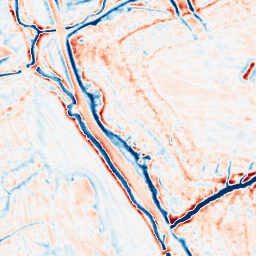
Category: edge_preserving
Decomposition family: bilateral
Decomposition parameters: d: 15
sigma_color: 25
sigma_space: 75
Upsampling method: sinc_blackman
Upsampling parameters: scale: 2
kernel_size: 4
Upsampling scale: 2